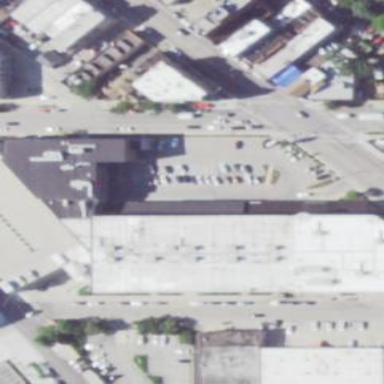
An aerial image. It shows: Retail building.